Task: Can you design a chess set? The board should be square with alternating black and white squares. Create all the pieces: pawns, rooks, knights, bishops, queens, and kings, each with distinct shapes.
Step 4741:
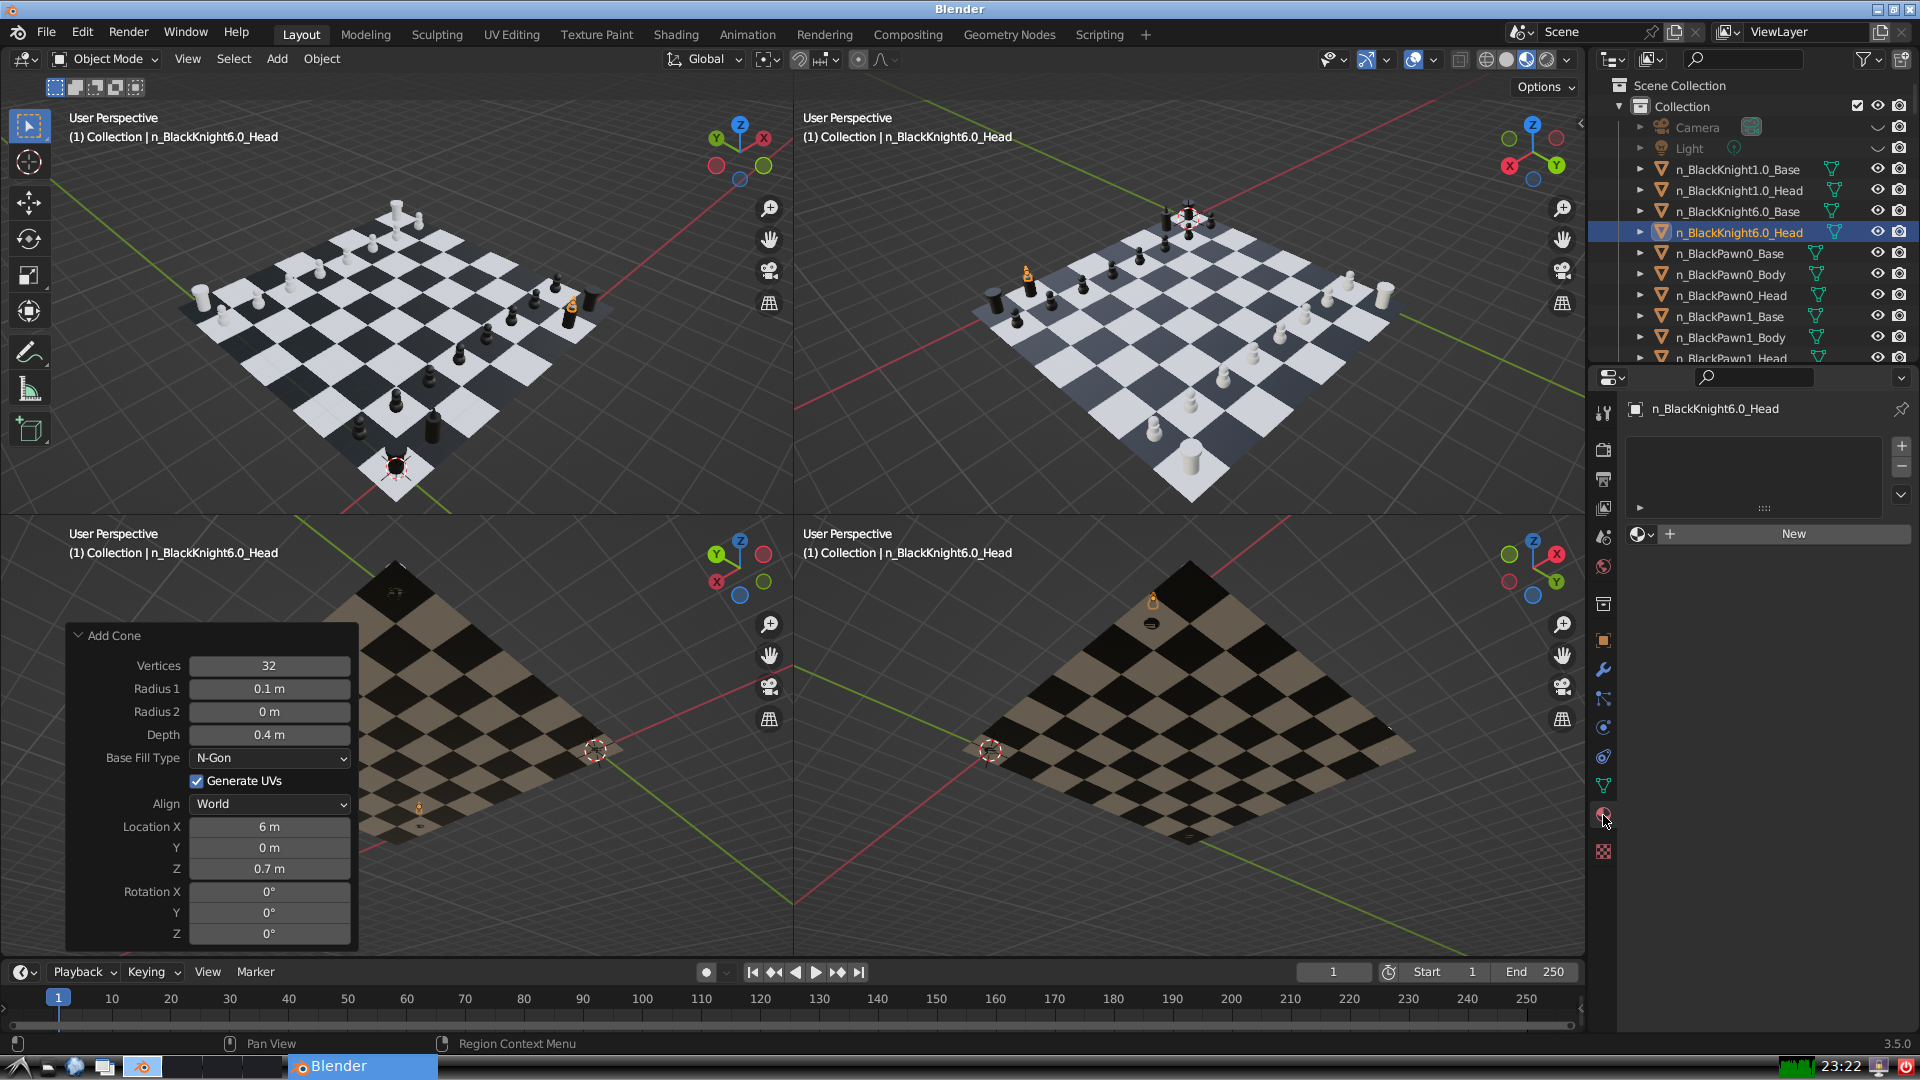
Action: {"mouse_move": [1636, 534]}